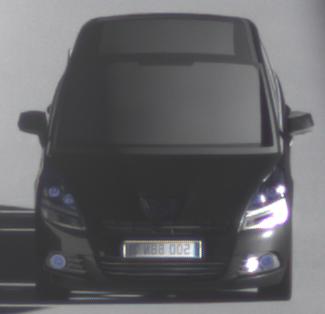
Make: Peugeot
Model: 5008 120 VTi
Detailed model: 5008 (I) Van
Model produced from: 2009/10
Model produced until: 2011/07
Doors: 5
Color: black
Road condition: dry road
Daytime: sunrise or sunset
Contrast: high contrast